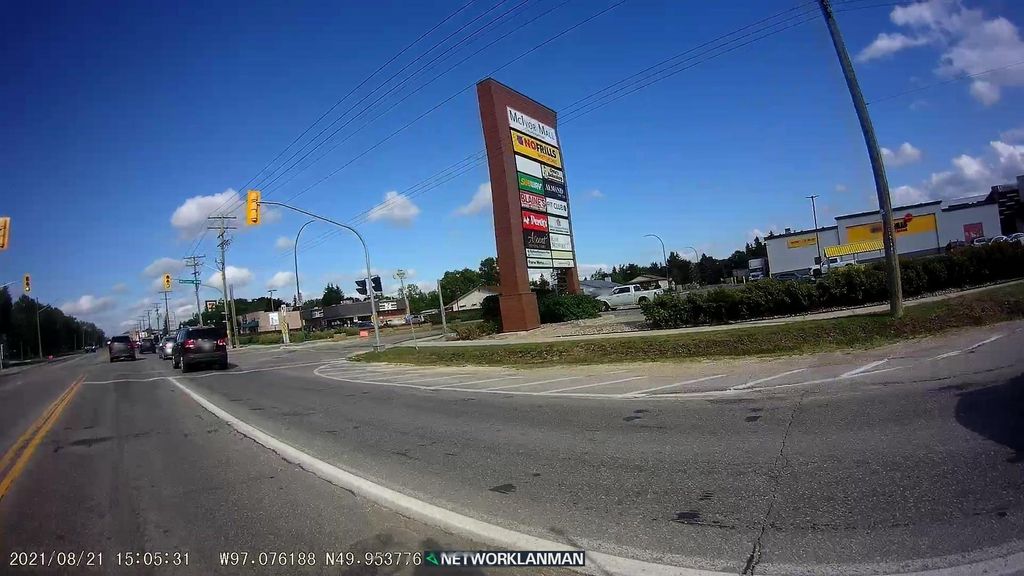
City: winnipeg